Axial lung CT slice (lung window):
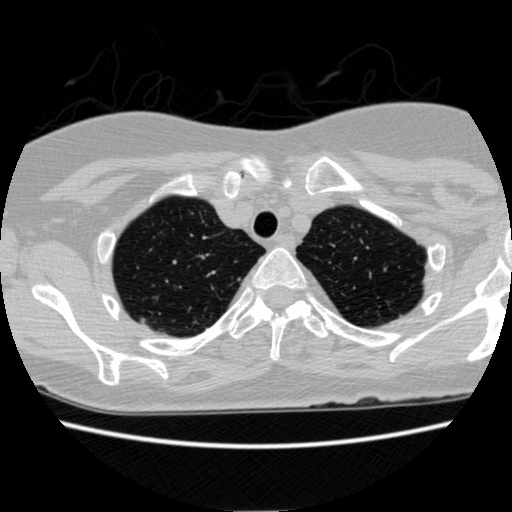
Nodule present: no